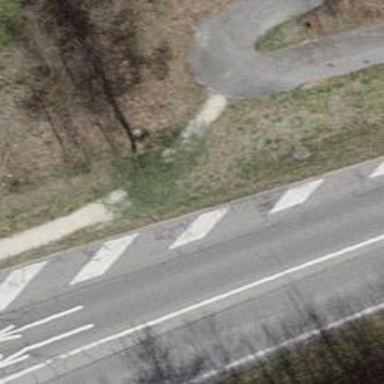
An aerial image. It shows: Compacted footway.